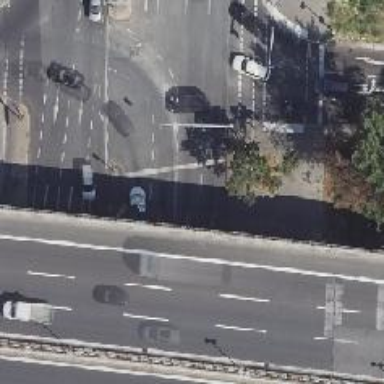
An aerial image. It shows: Primary highway with asphalt surface and cycle track on the right side. The road is dual carriageway.